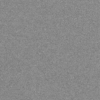
Label: dusty